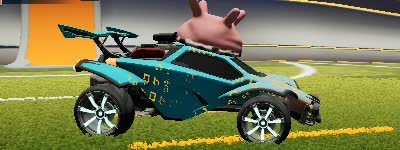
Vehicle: octane